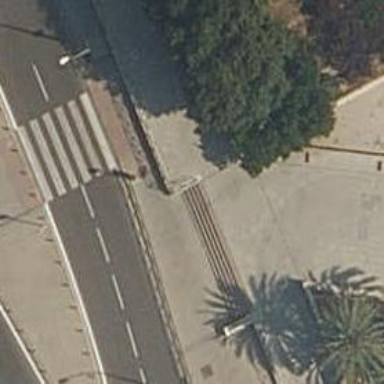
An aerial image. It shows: Footway surfaced with paving stones.